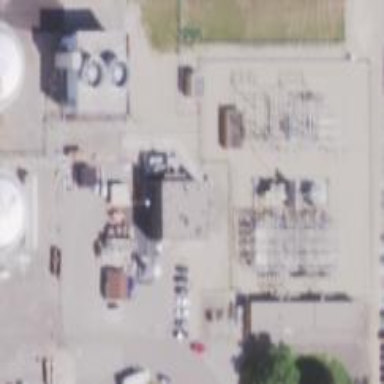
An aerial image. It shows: Power substation.